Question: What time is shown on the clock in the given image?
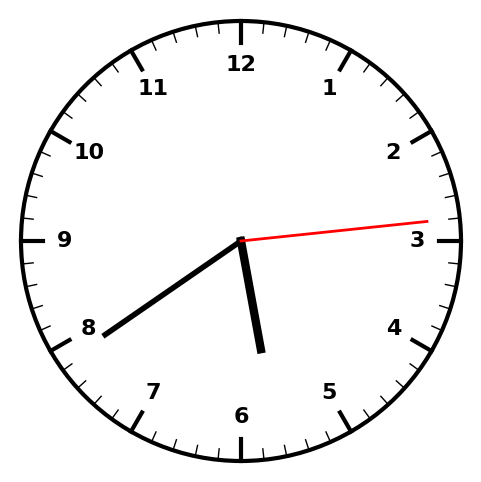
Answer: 05:39:14